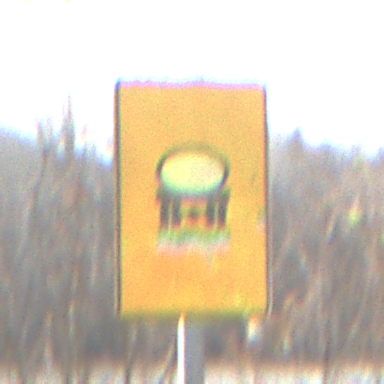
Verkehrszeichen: FahrzeugeMitWassergefaehrdenderLadungOhnePfeilsymbol
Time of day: MorningAfternoon
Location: Outdoor (Nature)
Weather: PartlyCloudy
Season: NotSpecified
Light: Natural